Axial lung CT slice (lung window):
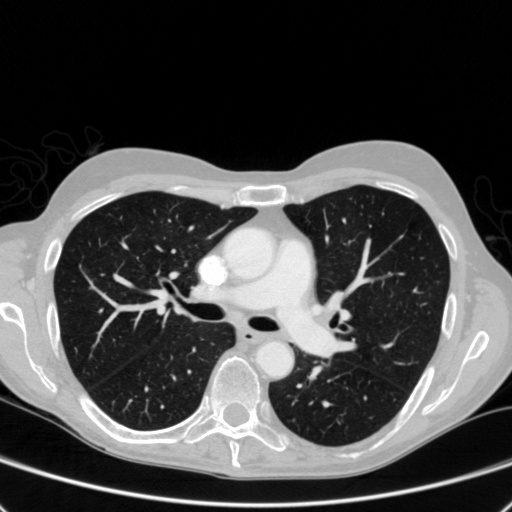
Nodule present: no